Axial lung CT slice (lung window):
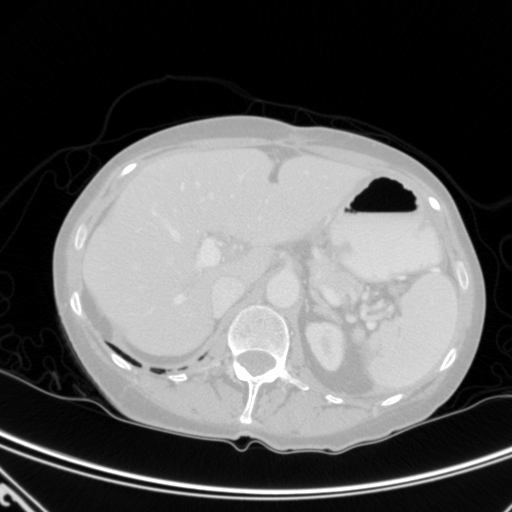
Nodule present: no